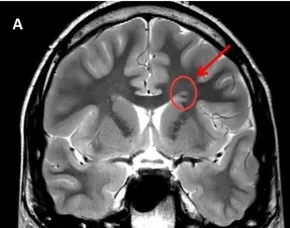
MRI scan sections of the patient's brain reporting the presence of GMH (indicated by arrows and circles). T2W - coronal section.
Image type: radiology (mri)